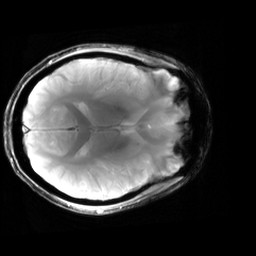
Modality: T2starw
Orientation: axial
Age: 19
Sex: female
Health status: healthy
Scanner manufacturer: siemens
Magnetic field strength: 3 T
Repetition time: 0.7 s
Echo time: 0.02 s